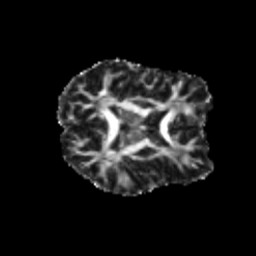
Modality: FA
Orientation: axial
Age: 19
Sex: female
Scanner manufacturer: siemens
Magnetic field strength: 3 T
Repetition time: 3.5 s
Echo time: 0.104 s